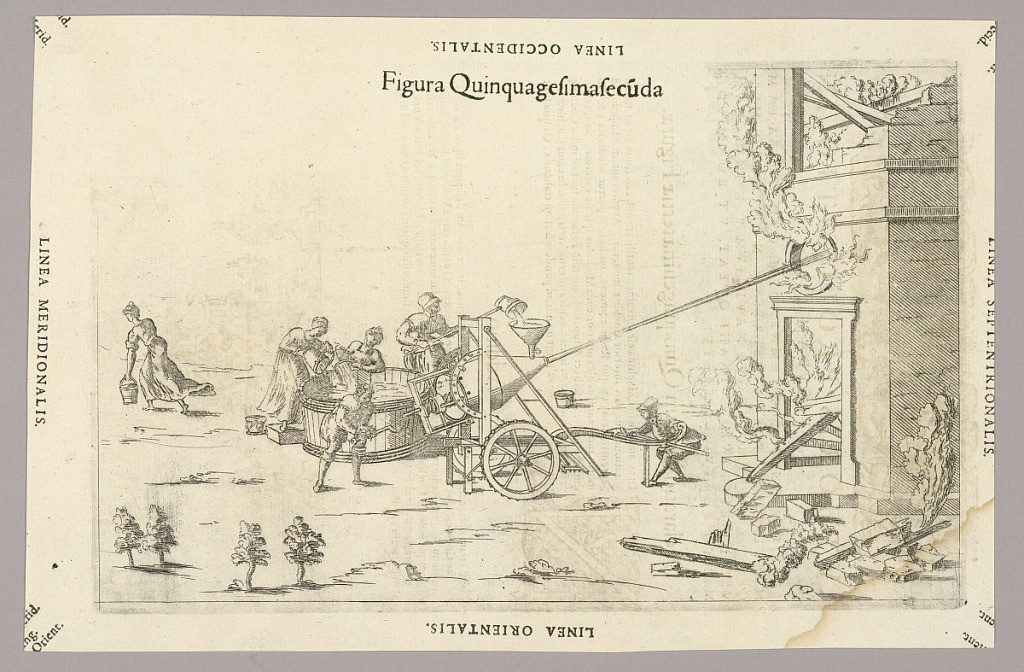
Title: Plate LII from Theatrum instrumentorum et machinarum
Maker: Julio Paschale
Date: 1582
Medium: Woodcut on paper
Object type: Print
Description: A machine, center, spraying water on a fire, right. Women fill a large tank of water. A man puts water from that into a funnel above the machine's spout. Machine is worked by a man t urning a screw and plate in the back, center left. Description in Latin on verso of 1949-152-249.